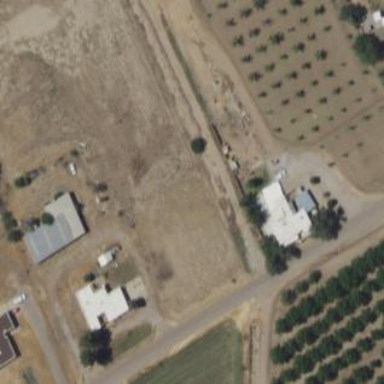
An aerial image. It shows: Orchard.